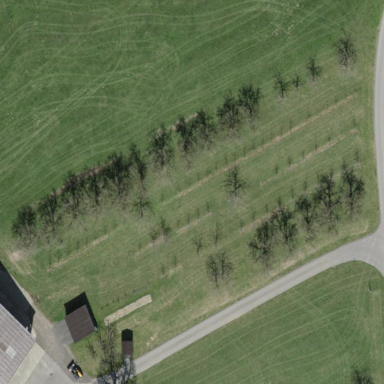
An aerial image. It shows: Orchard.